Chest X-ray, AP view. Patient: 73 years old, sex F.
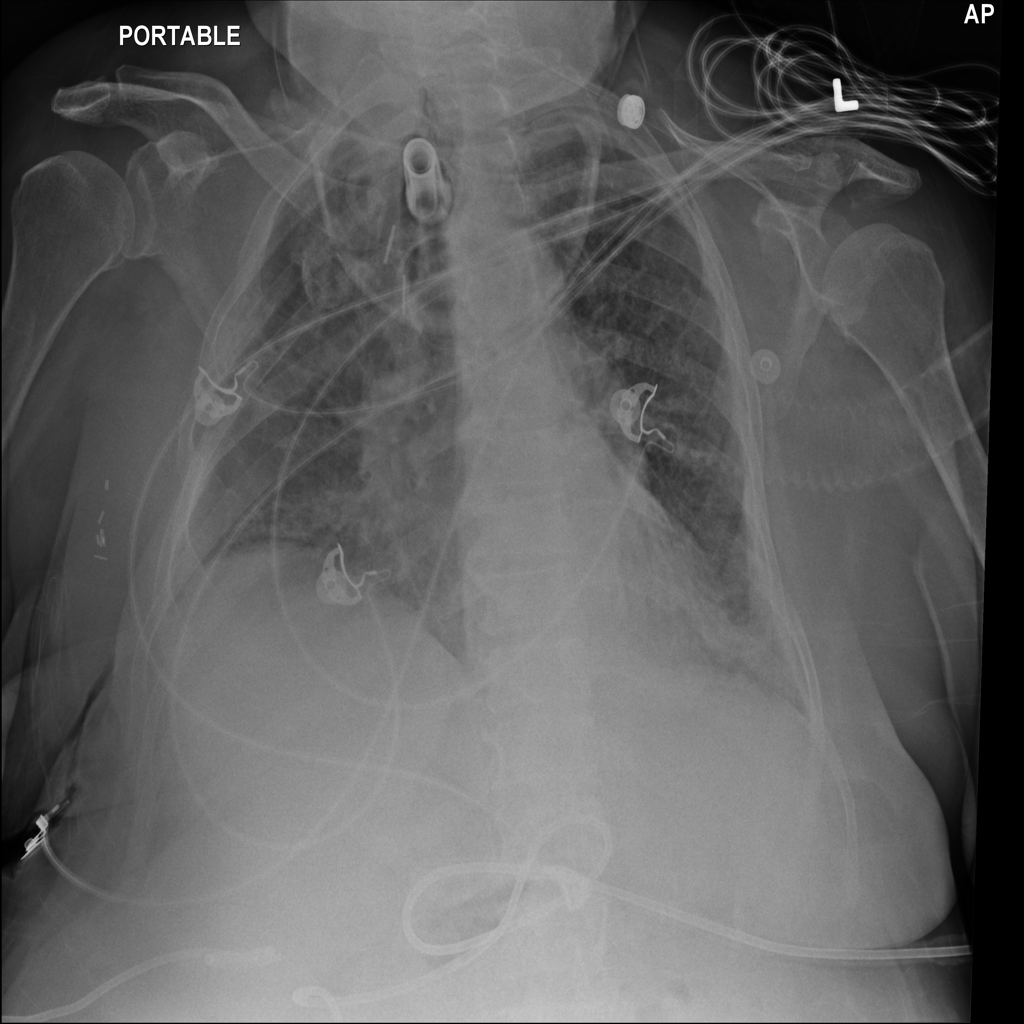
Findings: No Finding